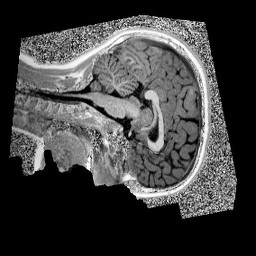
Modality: UNIT1
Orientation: sagittal
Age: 11
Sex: female
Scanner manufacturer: siemens
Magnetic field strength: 3 T
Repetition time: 4 s
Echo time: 0.00299 s